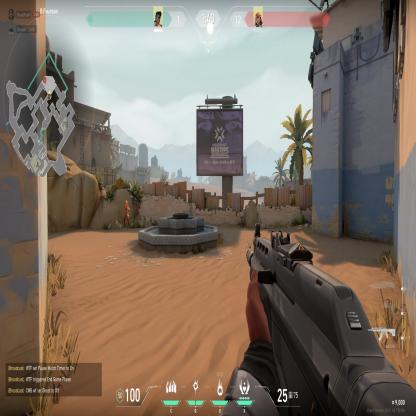
Label: enemy